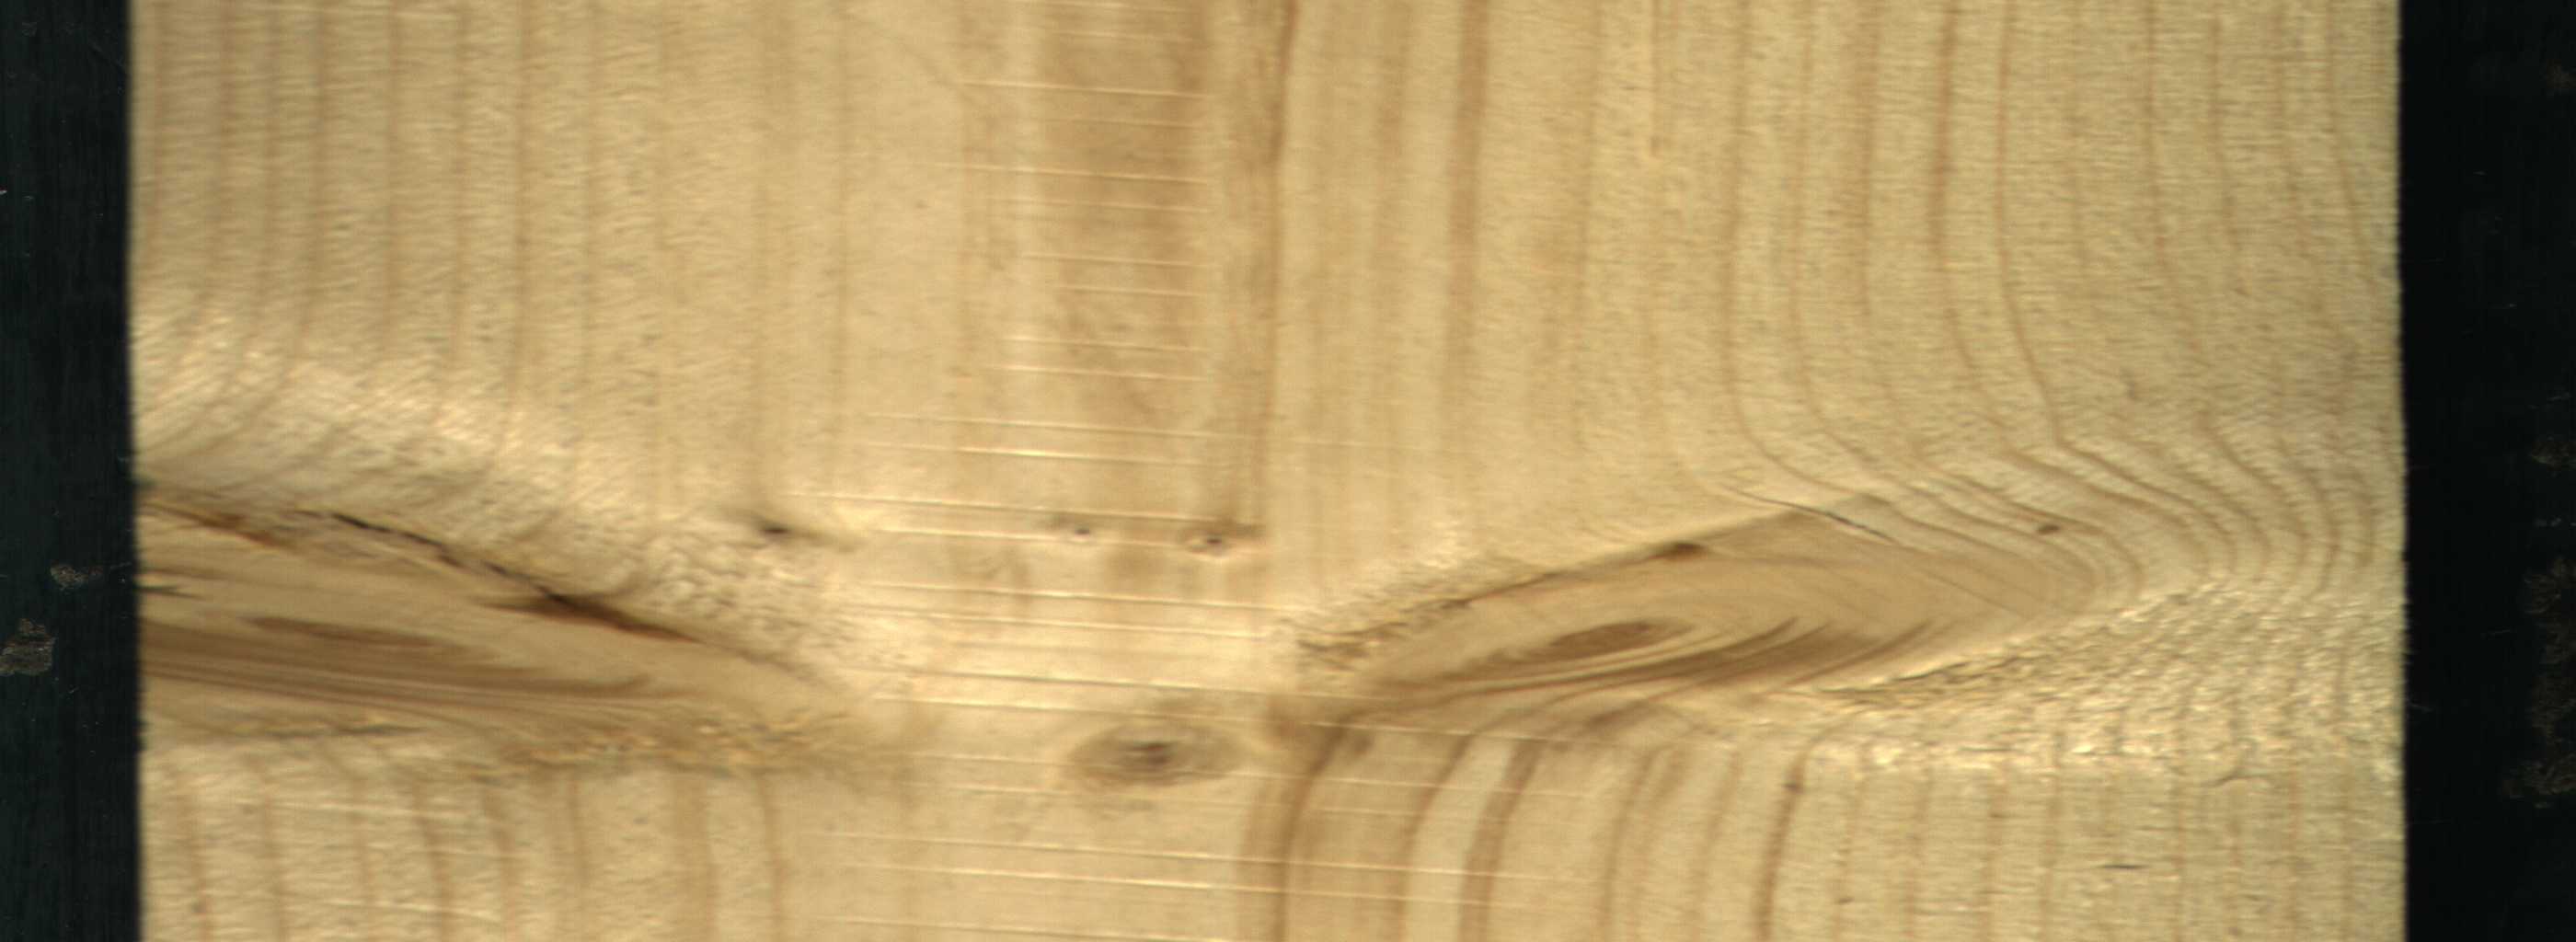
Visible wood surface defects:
Live_Knot
Live_Knot
Live_Knot
Live_Knot
Live_Knot
Live_Knot